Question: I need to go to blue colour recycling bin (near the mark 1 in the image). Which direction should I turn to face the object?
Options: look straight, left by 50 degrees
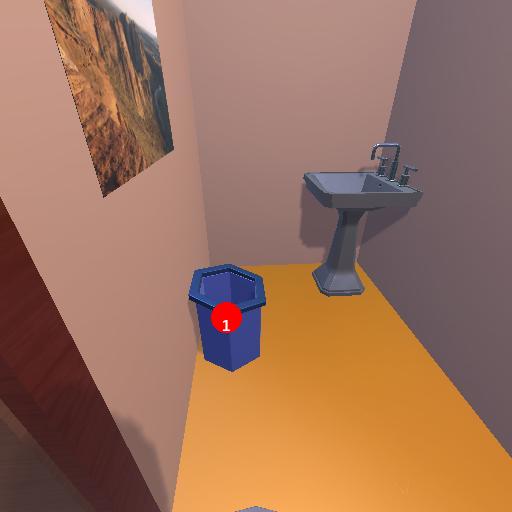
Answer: look straight